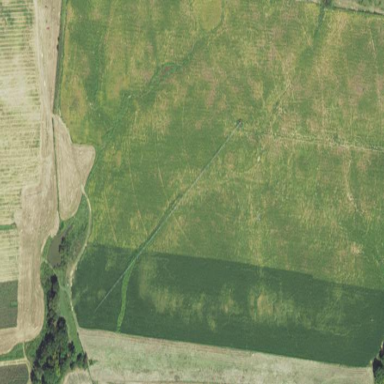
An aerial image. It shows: Farmland with pivot irrigation system.